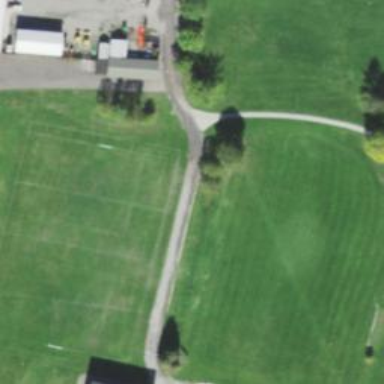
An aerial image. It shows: Multi-sport pitch with grass surface for leisure land activities.